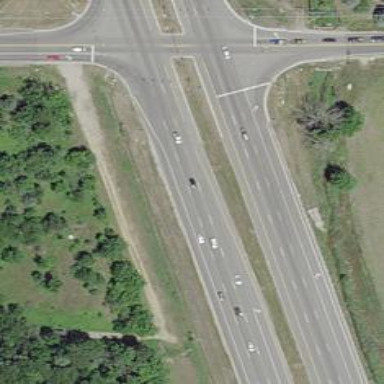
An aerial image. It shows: Trunk highway.